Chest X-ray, PA view. Patient: 51 years old, sex F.
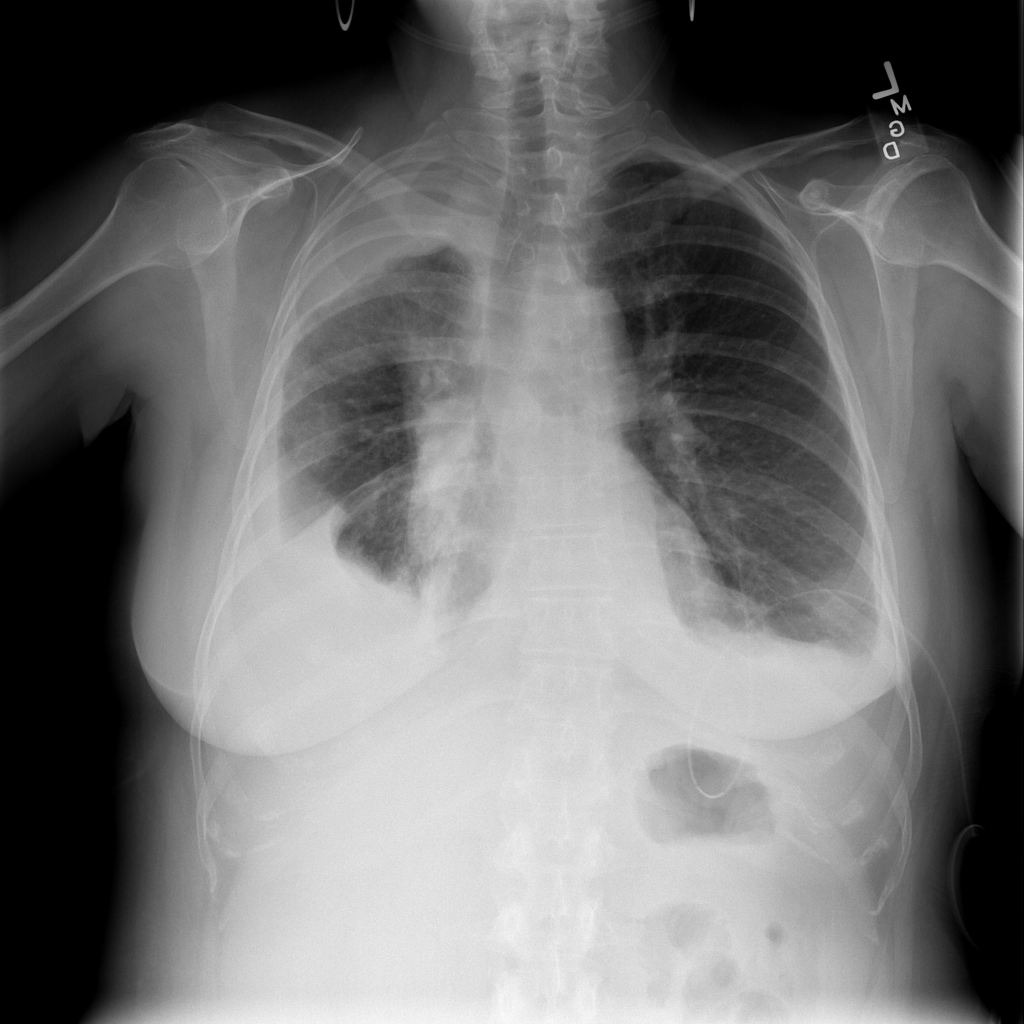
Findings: Effusion